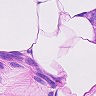
Metastatic tissue present: yes